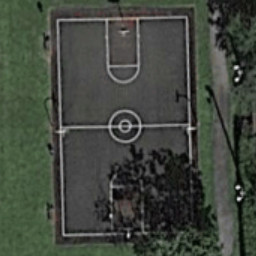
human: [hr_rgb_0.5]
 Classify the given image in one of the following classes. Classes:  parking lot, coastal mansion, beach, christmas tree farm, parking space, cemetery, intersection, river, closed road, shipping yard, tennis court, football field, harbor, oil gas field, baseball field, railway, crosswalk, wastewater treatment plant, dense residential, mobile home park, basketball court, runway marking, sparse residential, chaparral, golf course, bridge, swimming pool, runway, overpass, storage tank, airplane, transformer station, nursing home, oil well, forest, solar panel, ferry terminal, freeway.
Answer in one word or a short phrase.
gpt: basketball court